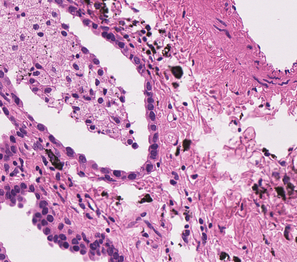
Tumor epithelial tissue: yes
Tumor-associated stroma tissue: yes
Normal tissue: no